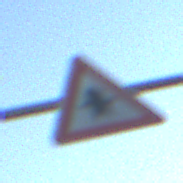
Verkehrszeichen: Vorfahrt
Umgebung: Outdoor, Nature
Tageszeit: MorningAfternoon
Wetter: Clear
Licht: Natural
Jahreszeit: NotSpecified
Kontrast: HighContrast